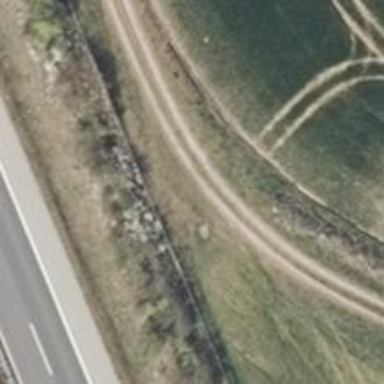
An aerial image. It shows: Sandy track road with grade4 tracktype.